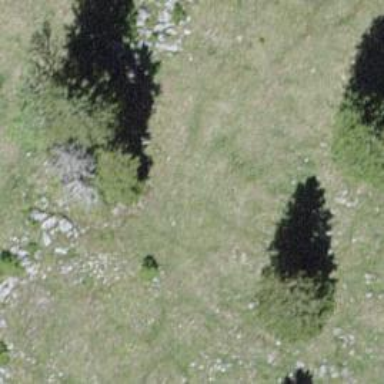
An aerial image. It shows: Needle-leaved tree in nature.